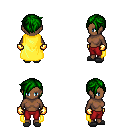
a pixel art fantasy rpg character, female body template, human, dark skin, yellow cape, red pants, green pixie cut hairstyle, gold gloves, gray slippers, four views (front, back, left, right), 2x2 character sprite sheet, small pixel art, hard edges, no anti-aliasing